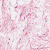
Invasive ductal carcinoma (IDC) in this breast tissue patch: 0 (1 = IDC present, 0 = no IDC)